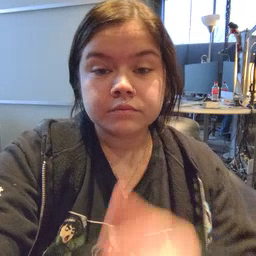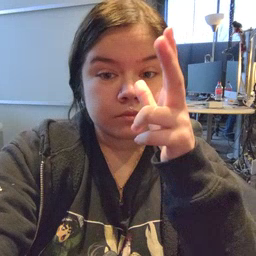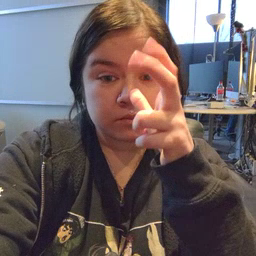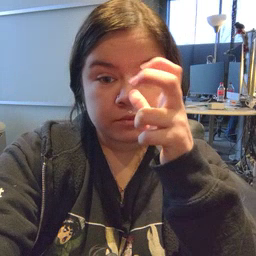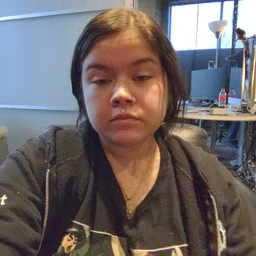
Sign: bug